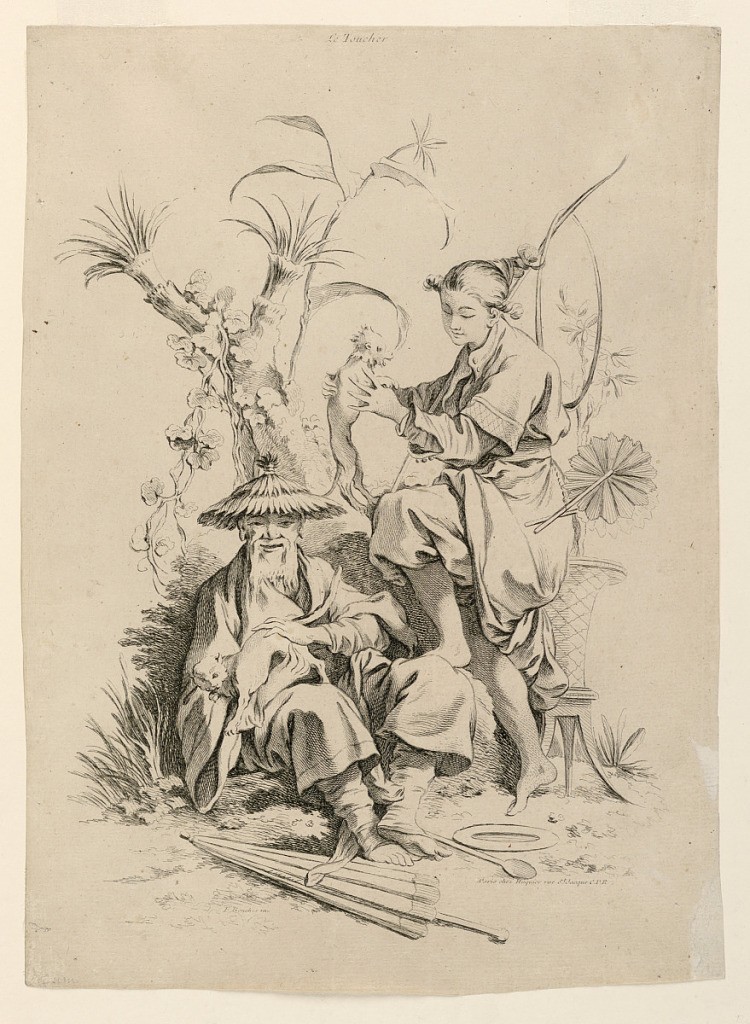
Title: Le Toucher (Touch) from the series Les Cinq Senses (The Five Senses)
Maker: François Boucher, French, 1703–1770
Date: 1720–1770
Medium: Etching and engraving on paper
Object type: Print
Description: Two allegorical figures representing the sense of touch. One seated, elderly man (left), and one standing, young woman (right). Each holds an animal (cat?), and at their feet lay a parasol, a spoon, and a platter.